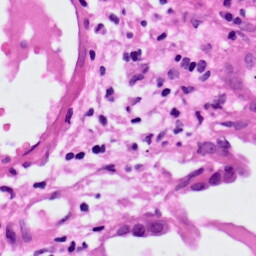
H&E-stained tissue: Lung